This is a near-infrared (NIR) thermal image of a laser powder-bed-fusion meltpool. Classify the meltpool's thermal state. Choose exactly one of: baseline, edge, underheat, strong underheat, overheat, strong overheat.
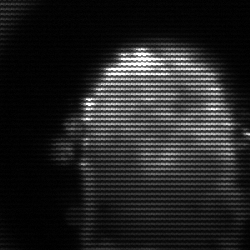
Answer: baseline